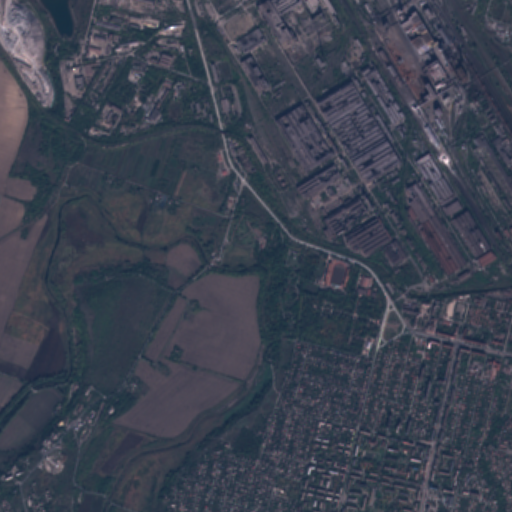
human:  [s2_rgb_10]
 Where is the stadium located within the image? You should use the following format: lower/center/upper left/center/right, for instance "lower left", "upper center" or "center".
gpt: The stadium is located in the center right of the image.
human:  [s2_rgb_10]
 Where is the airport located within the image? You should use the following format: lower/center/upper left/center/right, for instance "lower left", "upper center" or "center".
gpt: There is no airport in the image.